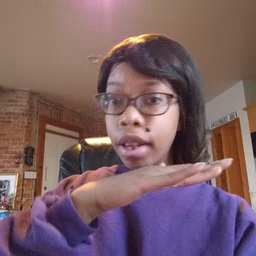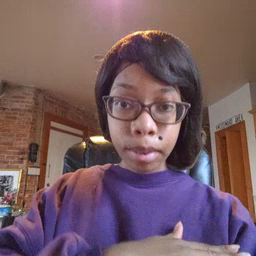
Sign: table